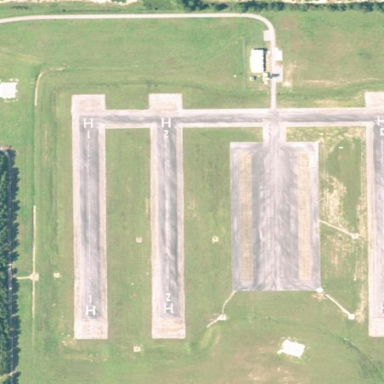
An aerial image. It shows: Military airfield designated for helicopters.